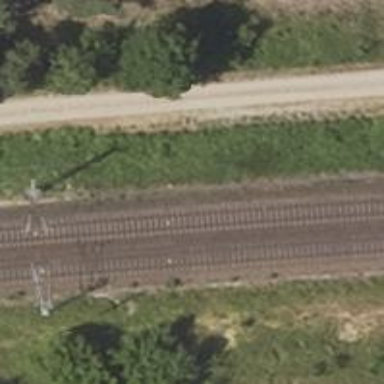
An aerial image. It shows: Railway with electrified contact lines.